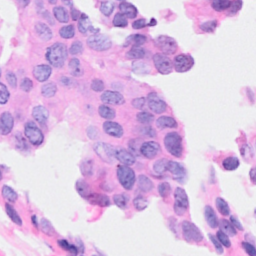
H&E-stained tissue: Breast